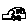
Label: car